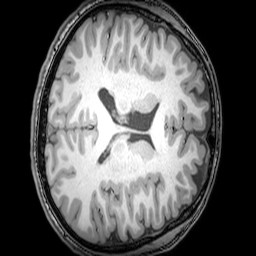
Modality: T1w
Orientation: axial
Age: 21
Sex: male
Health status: healthy
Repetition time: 0.081 s
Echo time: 0.037 s